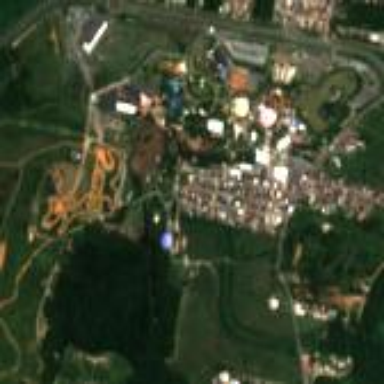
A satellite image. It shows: Theme park.